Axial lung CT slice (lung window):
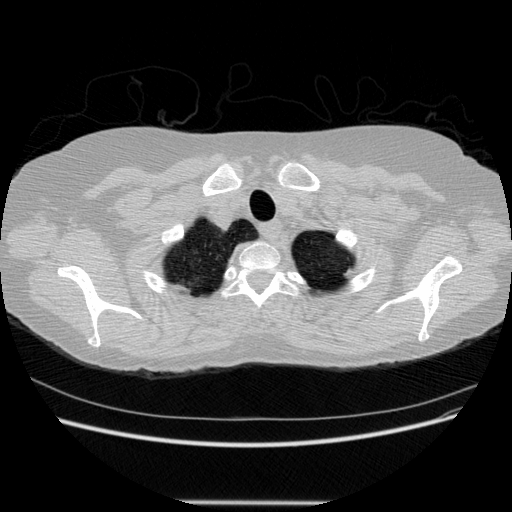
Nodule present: no